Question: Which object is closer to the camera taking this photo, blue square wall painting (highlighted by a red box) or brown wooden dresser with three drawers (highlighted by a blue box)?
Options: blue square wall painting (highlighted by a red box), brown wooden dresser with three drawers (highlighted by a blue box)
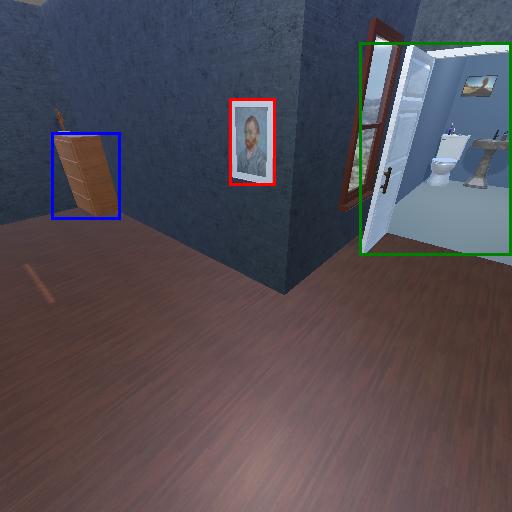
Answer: blue square wall painting (highlighted by a red box)